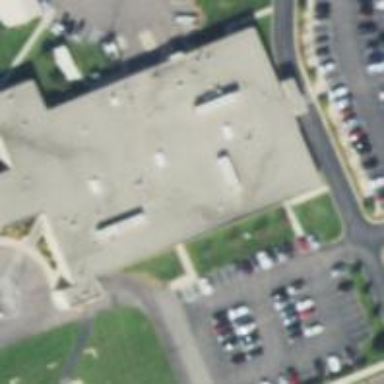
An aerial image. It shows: Hospital building.